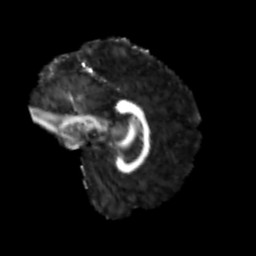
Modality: FA
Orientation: sagittal
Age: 47
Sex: male
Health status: healthy
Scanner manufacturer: siemens
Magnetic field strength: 3 T
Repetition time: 3.6 s
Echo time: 0.092 s